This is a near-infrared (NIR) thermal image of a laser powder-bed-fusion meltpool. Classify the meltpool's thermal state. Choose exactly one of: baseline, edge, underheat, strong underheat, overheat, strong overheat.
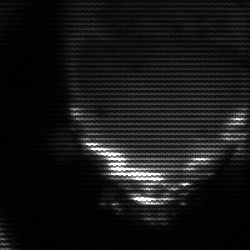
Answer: edge